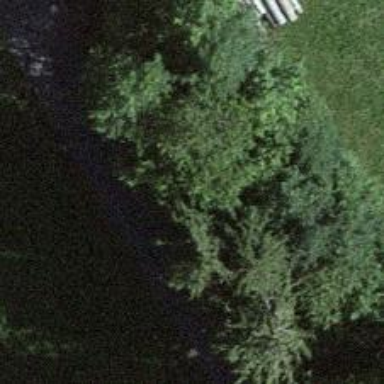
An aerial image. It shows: Red bench.